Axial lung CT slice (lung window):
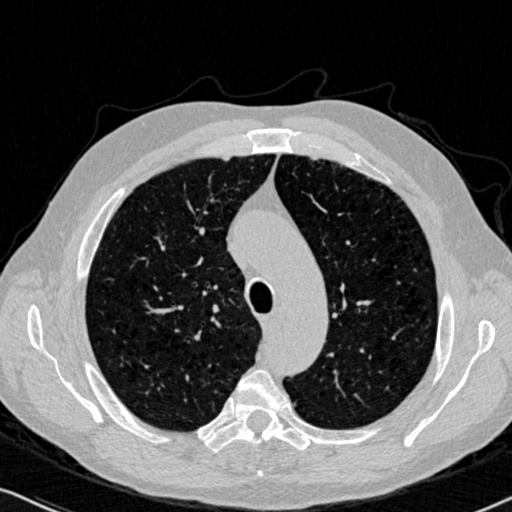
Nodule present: no